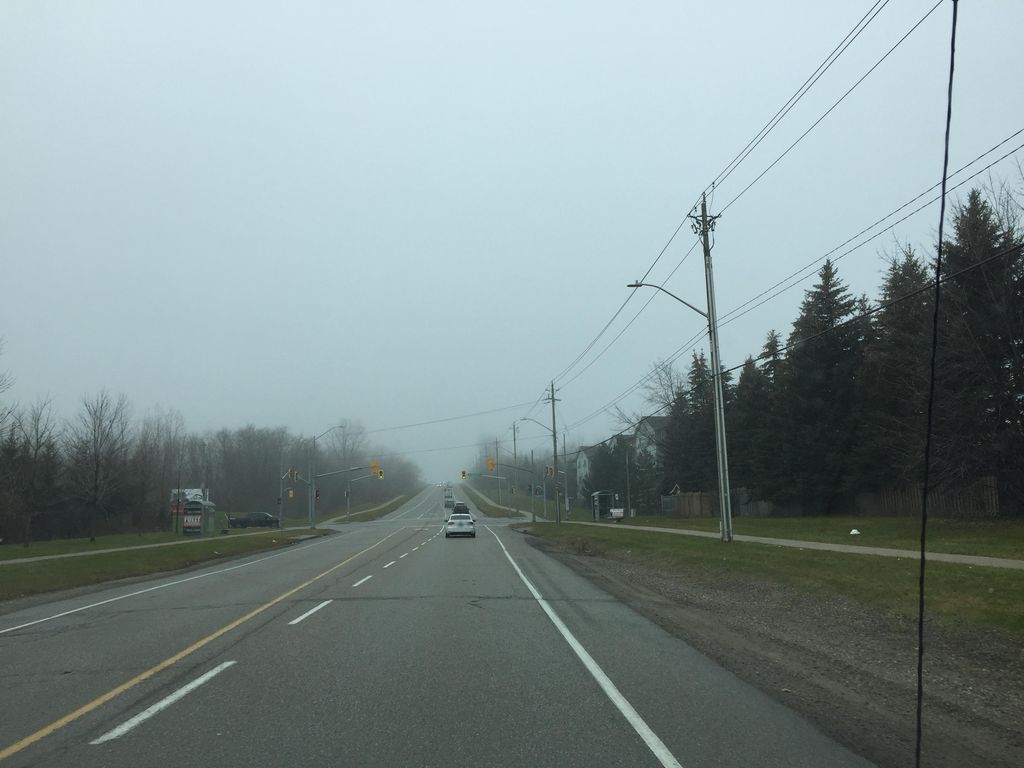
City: kitchener-waterloo